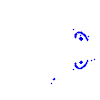
Particle: kaon